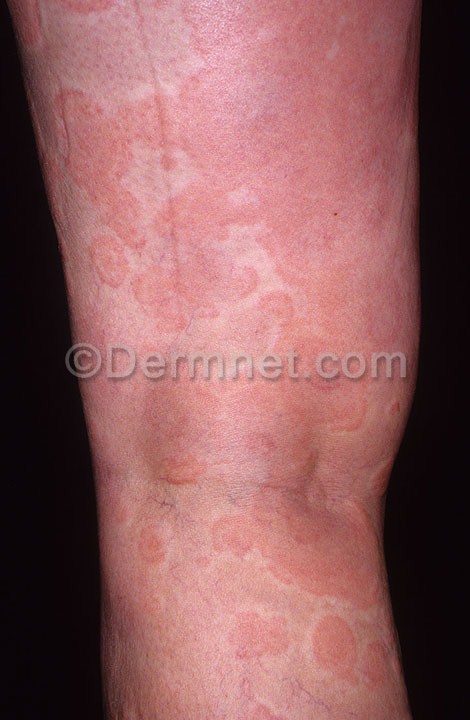
Disease: Urticaria Hives